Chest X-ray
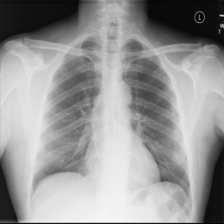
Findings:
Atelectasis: negative
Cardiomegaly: negative
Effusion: negative
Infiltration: negative
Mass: negative
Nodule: negative
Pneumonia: negative
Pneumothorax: negative
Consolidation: negative
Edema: negative
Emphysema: negative
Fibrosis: negative
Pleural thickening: negative
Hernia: negative